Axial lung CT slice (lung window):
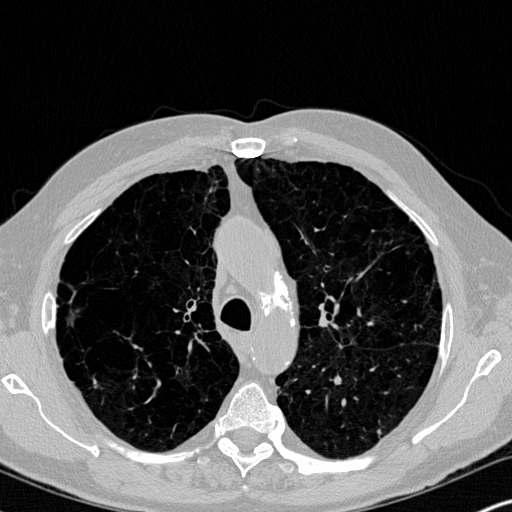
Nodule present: yes
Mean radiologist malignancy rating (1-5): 3